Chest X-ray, PA view. Patient: 23 years old, sex F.
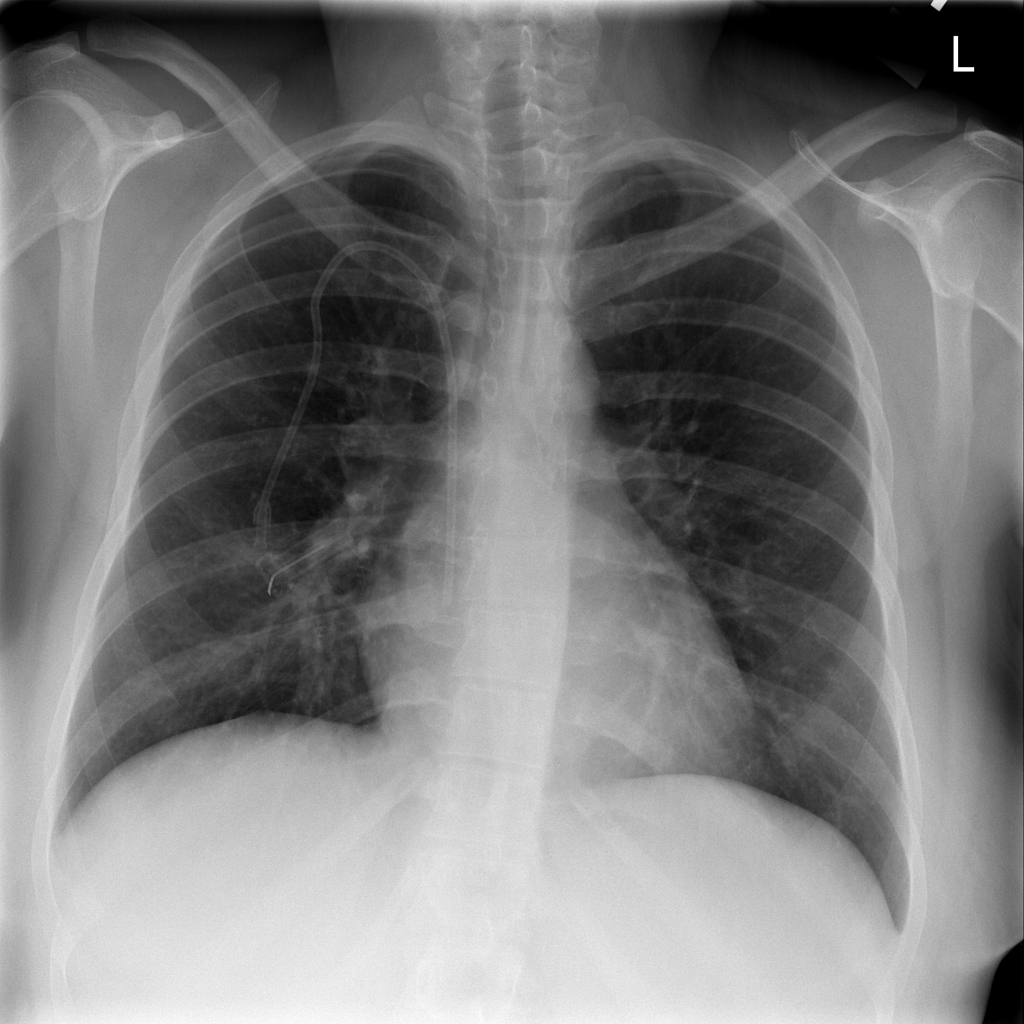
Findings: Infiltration